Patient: sex F, age 80
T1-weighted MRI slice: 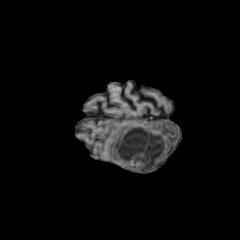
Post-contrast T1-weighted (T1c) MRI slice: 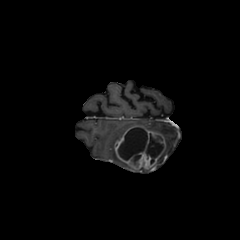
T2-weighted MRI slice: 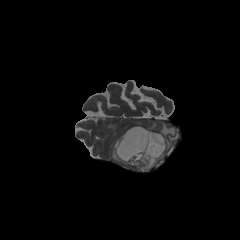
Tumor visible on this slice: yes
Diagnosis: Glioblastoma, IDH-wildtype
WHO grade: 4